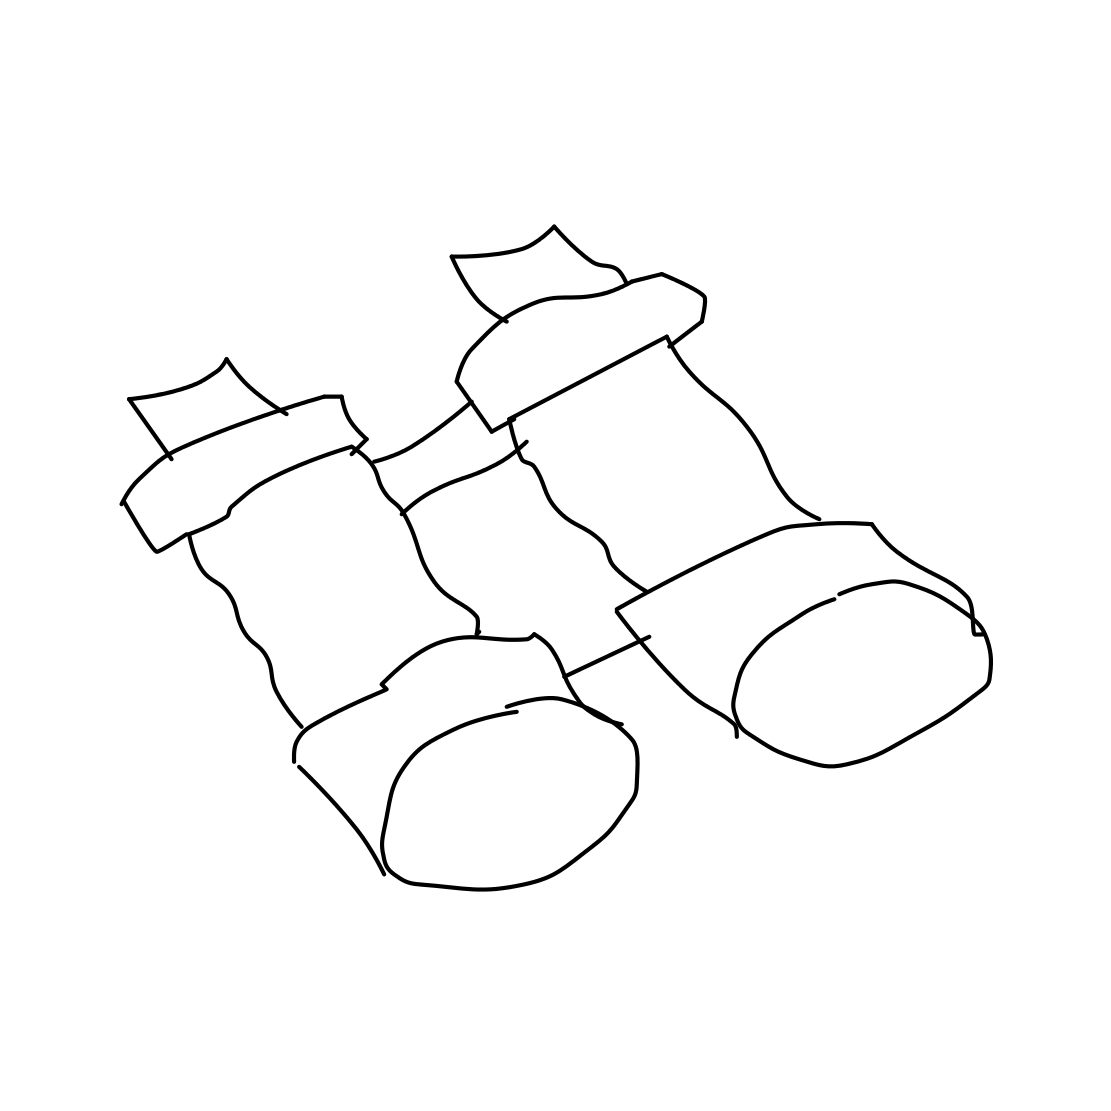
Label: binoculars